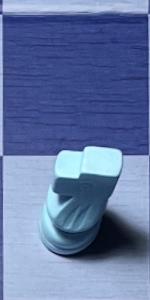
Label: Knight_White